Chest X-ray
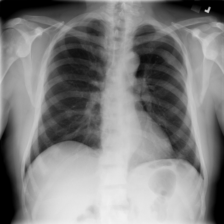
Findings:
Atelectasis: negative
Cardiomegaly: negative
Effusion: negative
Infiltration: negative
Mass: negative
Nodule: negative
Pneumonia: negative
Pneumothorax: negative
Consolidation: negative
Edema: negative
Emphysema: negative
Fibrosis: negative
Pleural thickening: negative
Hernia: negative